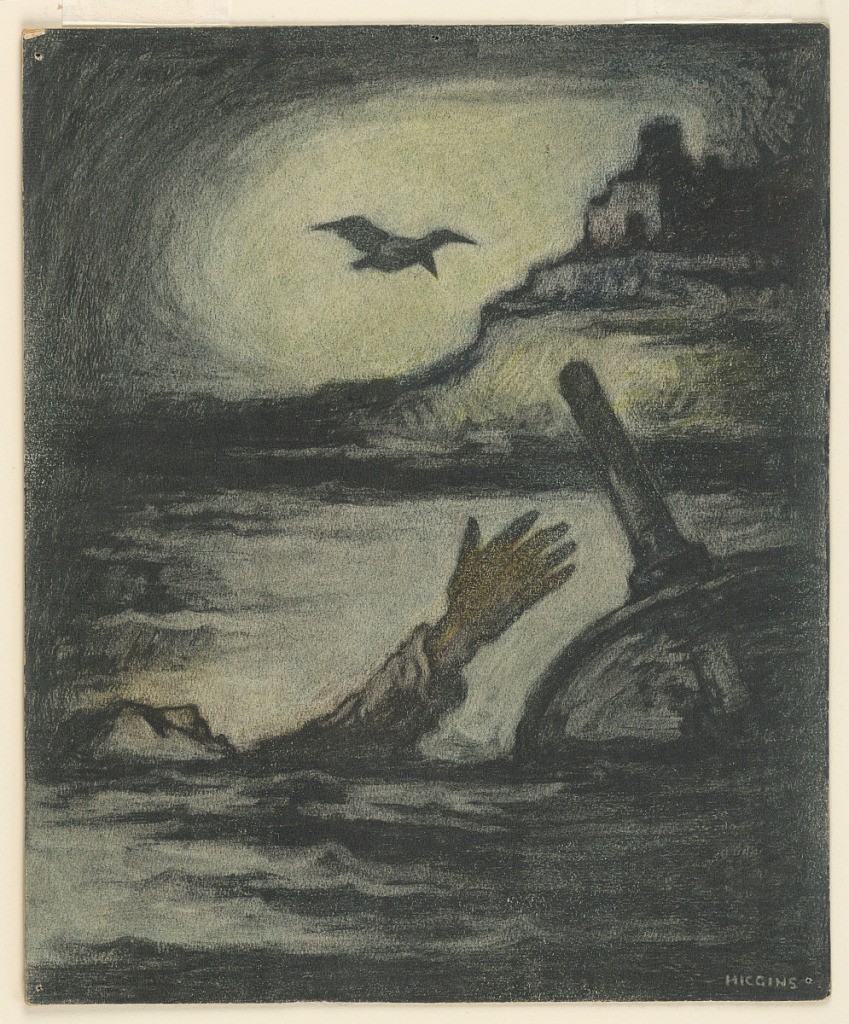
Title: The Raven
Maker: Eugene Higgins, American, 1874–1958
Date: ca. 1915
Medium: Pastel on paper, laid down on cardboard
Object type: Drawing
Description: A drowning man clutches for a buoy. Overhead a raven flies in a spot of light. In the right distance, buildings on a rocky promentory.